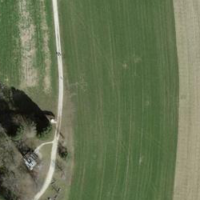
EUNIS habitat code: 52
Species observed at this site:
Juglans regia
Agrostemma githago
Trifolium repens
Fagopyrum esculentum